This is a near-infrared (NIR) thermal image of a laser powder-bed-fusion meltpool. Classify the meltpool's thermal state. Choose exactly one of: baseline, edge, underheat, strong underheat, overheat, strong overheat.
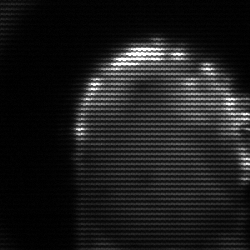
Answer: baseline